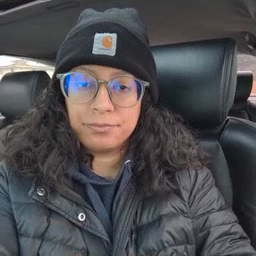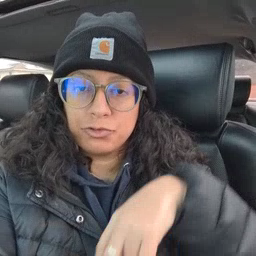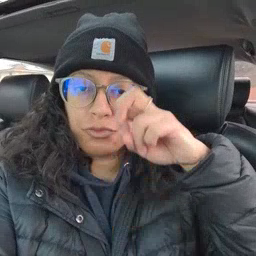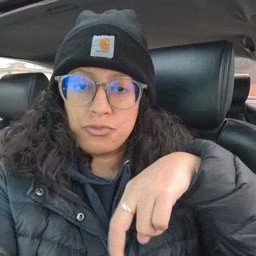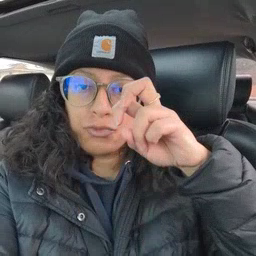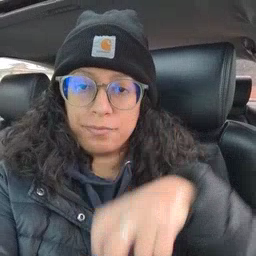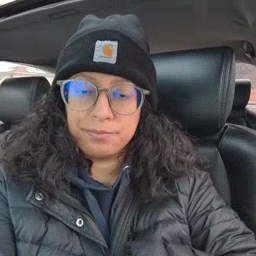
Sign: jump